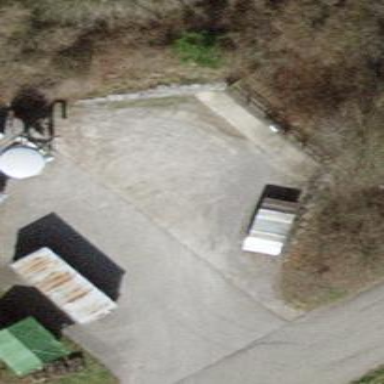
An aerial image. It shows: Recycling center.